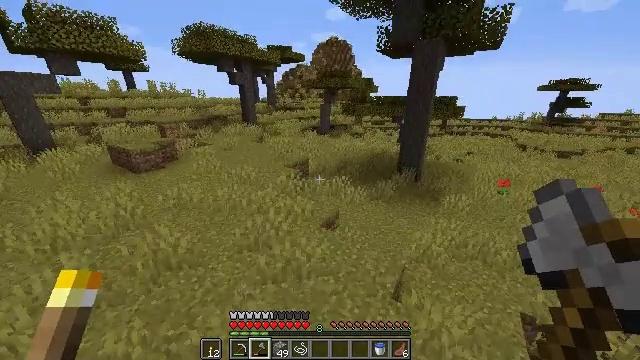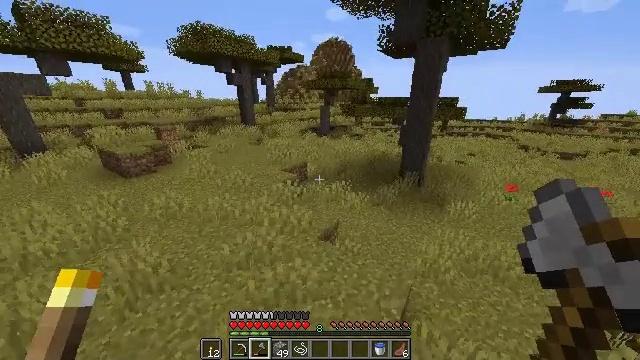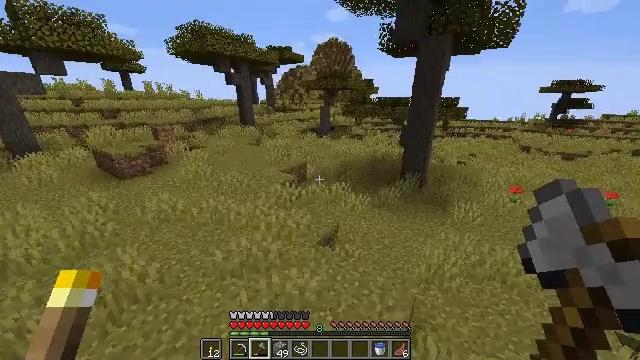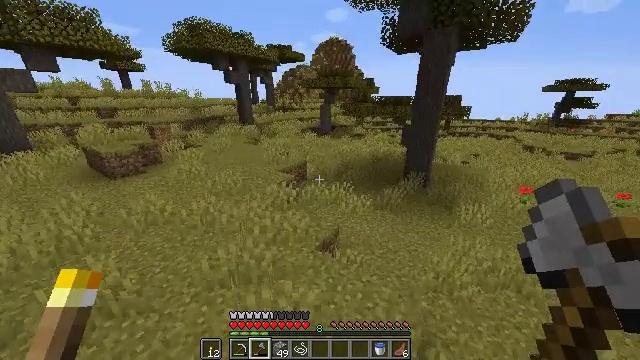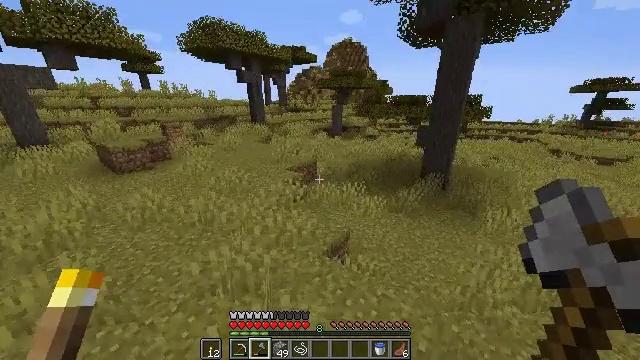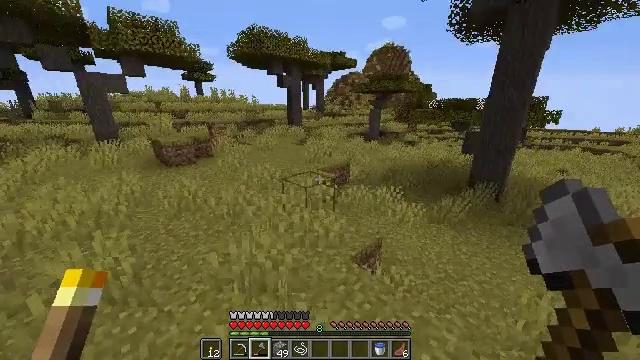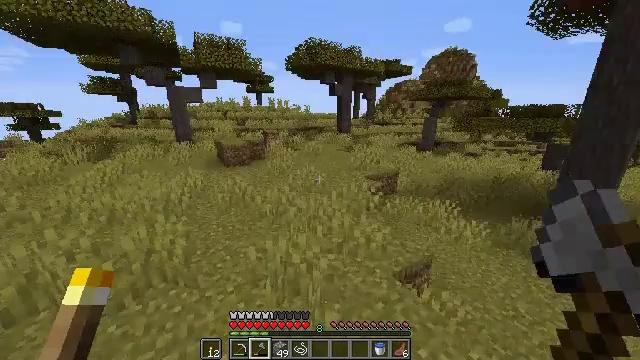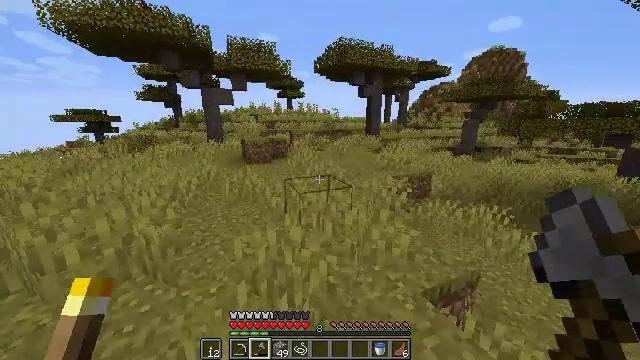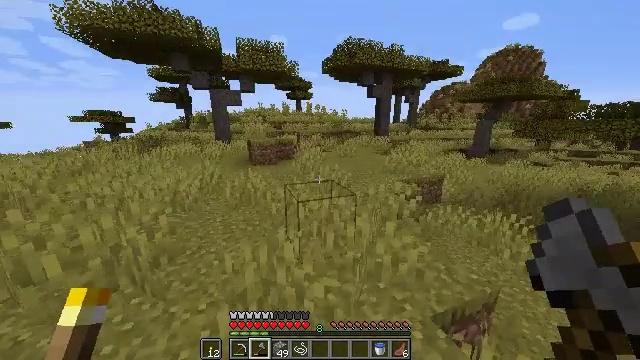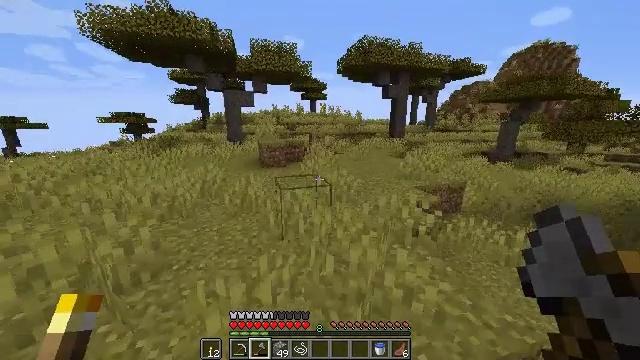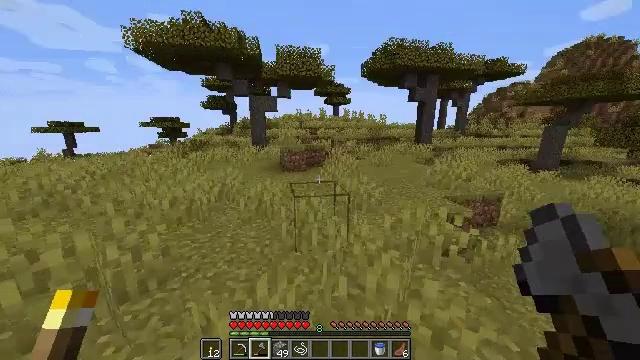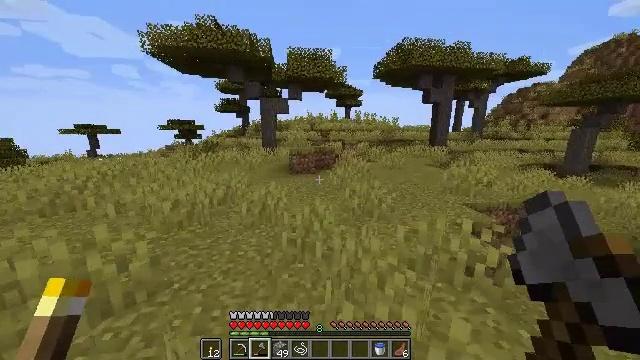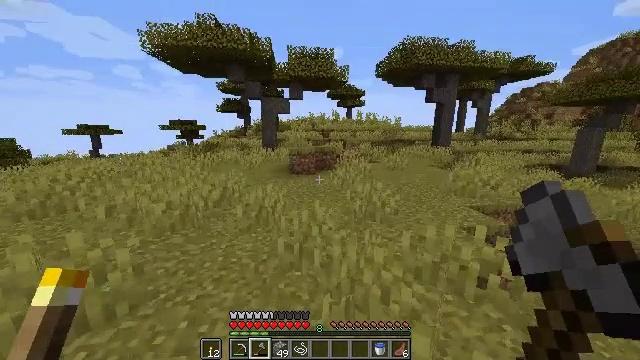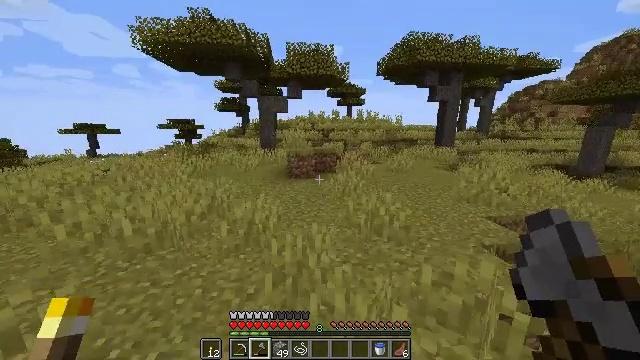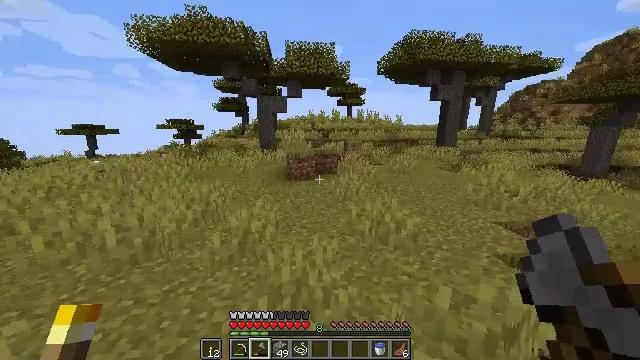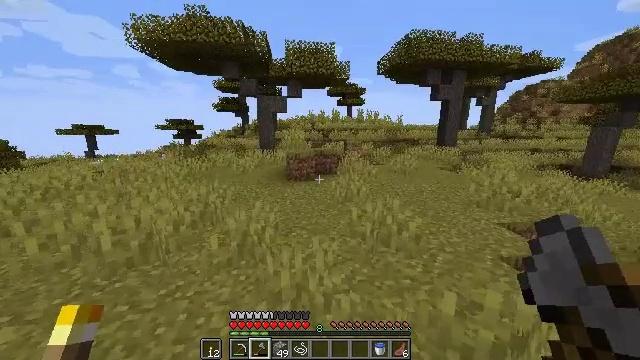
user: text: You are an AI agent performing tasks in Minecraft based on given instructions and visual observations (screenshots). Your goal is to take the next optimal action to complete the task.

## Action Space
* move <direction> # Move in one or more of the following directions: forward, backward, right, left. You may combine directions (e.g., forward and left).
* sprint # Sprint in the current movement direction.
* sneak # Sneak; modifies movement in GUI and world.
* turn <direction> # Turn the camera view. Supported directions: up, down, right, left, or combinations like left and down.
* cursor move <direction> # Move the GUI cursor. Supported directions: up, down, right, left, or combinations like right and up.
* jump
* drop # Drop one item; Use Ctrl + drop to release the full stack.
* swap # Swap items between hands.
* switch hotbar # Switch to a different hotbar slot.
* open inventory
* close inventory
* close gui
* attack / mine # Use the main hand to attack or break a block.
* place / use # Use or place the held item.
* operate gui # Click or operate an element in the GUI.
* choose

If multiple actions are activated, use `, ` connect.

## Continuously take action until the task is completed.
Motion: motion action
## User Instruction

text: Mine the orange carpet to pick it up.
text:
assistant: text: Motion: move forward, sprint, attack / mine, jump
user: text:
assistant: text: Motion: move forward, sprint, attack / mine, jump
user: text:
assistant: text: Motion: move forward, sprint, attack / mine, jump
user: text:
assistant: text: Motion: move forward, sprint, turn left, attack / mine, jump
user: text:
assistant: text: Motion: move forward, sprint, turn left and up, attack / mine, jump
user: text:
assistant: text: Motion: move forward, sprint, turn left and up, attack / mine, jump
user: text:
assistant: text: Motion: move forward, sprint, turn left and up, attack / mine, jump
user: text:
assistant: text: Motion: move forward, sprint, turn left, attack / mine
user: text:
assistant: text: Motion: move forward, sprint, turn left, attack / mine
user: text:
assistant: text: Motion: move forward, sprint, turn left and up, attack / mine
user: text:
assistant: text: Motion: move forward, sprint, turn left, attack / mine
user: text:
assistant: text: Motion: move forward, sprint, attack / mine
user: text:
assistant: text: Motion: move forward, sprint, attack / mine
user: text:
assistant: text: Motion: move forward, sprint, attack / mine
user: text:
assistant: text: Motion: move forward, sprint, attack / mine
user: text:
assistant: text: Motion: move forward, sprint, attack / mine
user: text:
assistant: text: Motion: move forward, sprint, attack / mine, jump
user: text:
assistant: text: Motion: move forward, sprint, attack / mine, jump
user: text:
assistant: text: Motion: move forward, sprint, attack / mine, jump
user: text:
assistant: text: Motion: move forward, sprint, attack / mine, jump
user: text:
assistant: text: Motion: move forward, sprint, attack / mine, jump
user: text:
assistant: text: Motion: move forward, sprint, turn left, attack / mine
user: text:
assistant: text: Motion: move forward, sprint, turn left, attack / mine
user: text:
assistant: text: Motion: move forward, sprint, turn left, attack / mine
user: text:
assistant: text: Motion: move forward, sprint, turn left, attack / mine
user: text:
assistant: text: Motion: move forward and move right, sprint, attack / mine
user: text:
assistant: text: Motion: move forward and move right, sprint, attack / mine
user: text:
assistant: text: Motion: move forward and move right, sprint, attack / mine
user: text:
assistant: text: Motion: move forward and move right, sprint, turn left, attack / mine
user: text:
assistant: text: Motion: move forward and move right, sprint, turn left, attack / mine, jump